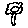
Label: flower